Interaction volume radius: 10 \u00c5
Interaction volume height: 20 \u00c5
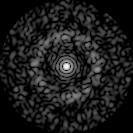
Disorder parameter: 0.8475